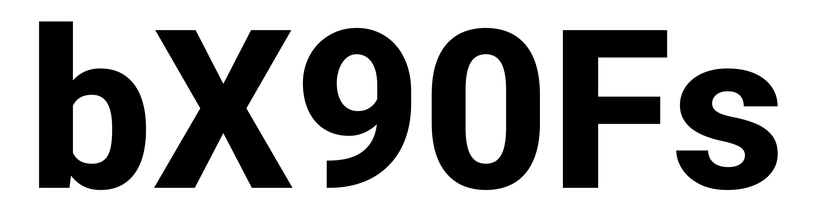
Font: Roboto_ExtraBold